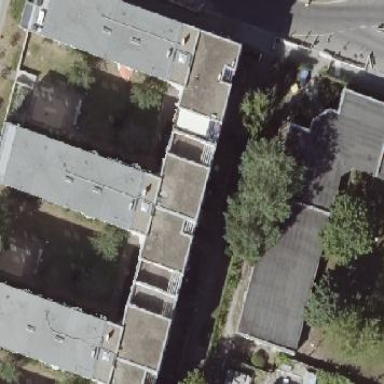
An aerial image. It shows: White building with flat roof made of black tar paper.